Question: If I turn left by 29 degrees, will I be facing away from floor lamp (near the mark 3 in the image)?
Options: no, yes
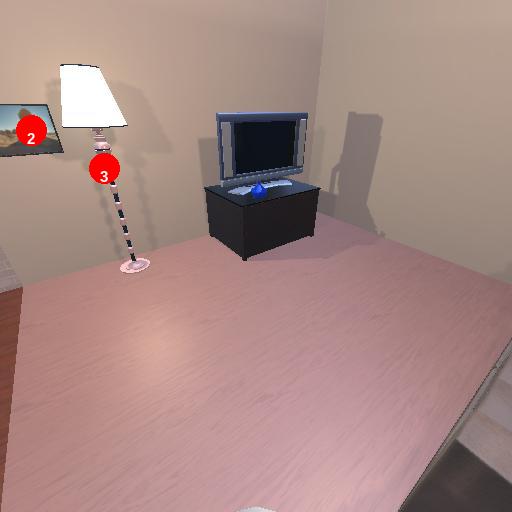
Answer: no